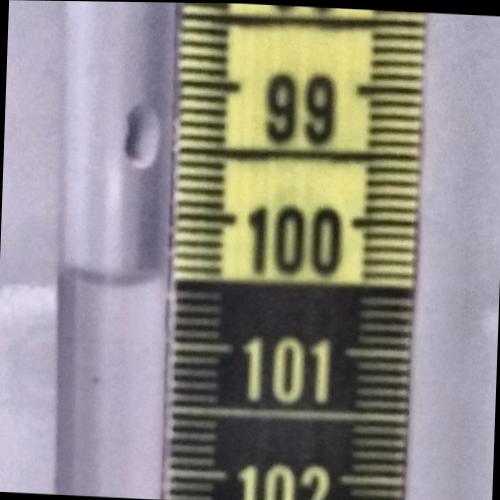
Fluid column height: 100.5 cm